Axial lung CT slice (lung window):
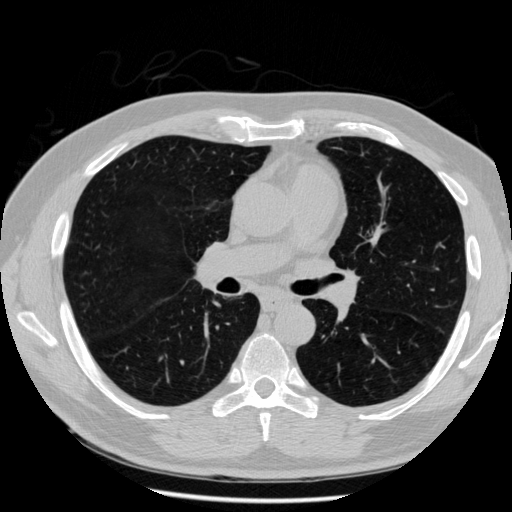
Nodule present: no